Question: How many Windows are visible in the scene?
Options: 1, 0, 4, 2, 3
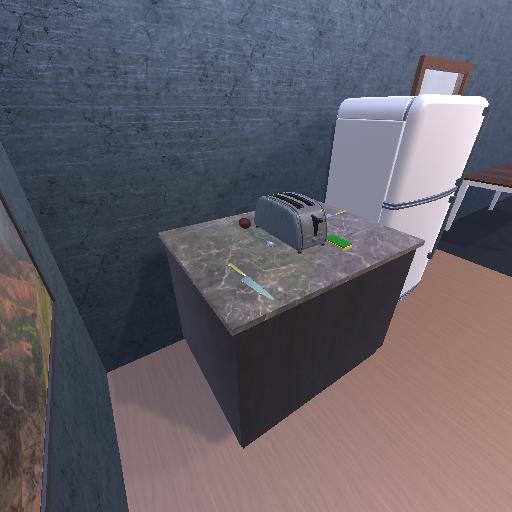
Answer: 1